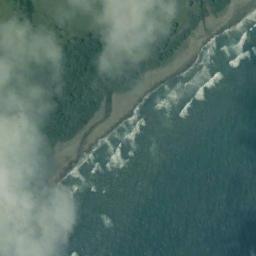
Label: beach